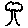
Label: tree